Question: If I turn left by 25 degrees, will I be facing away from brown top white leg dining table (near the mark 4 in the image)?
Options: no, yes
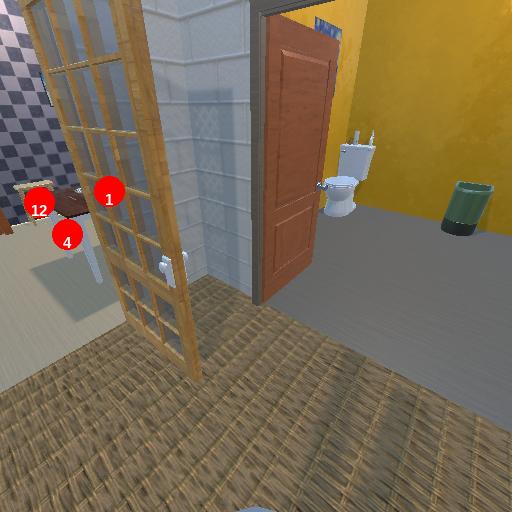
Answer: no